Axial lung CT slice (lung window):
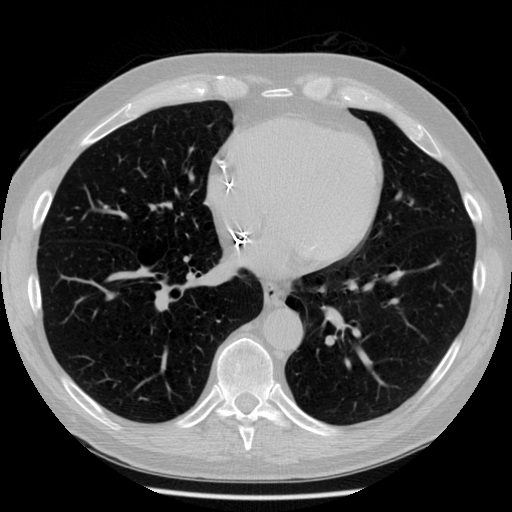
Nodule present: no